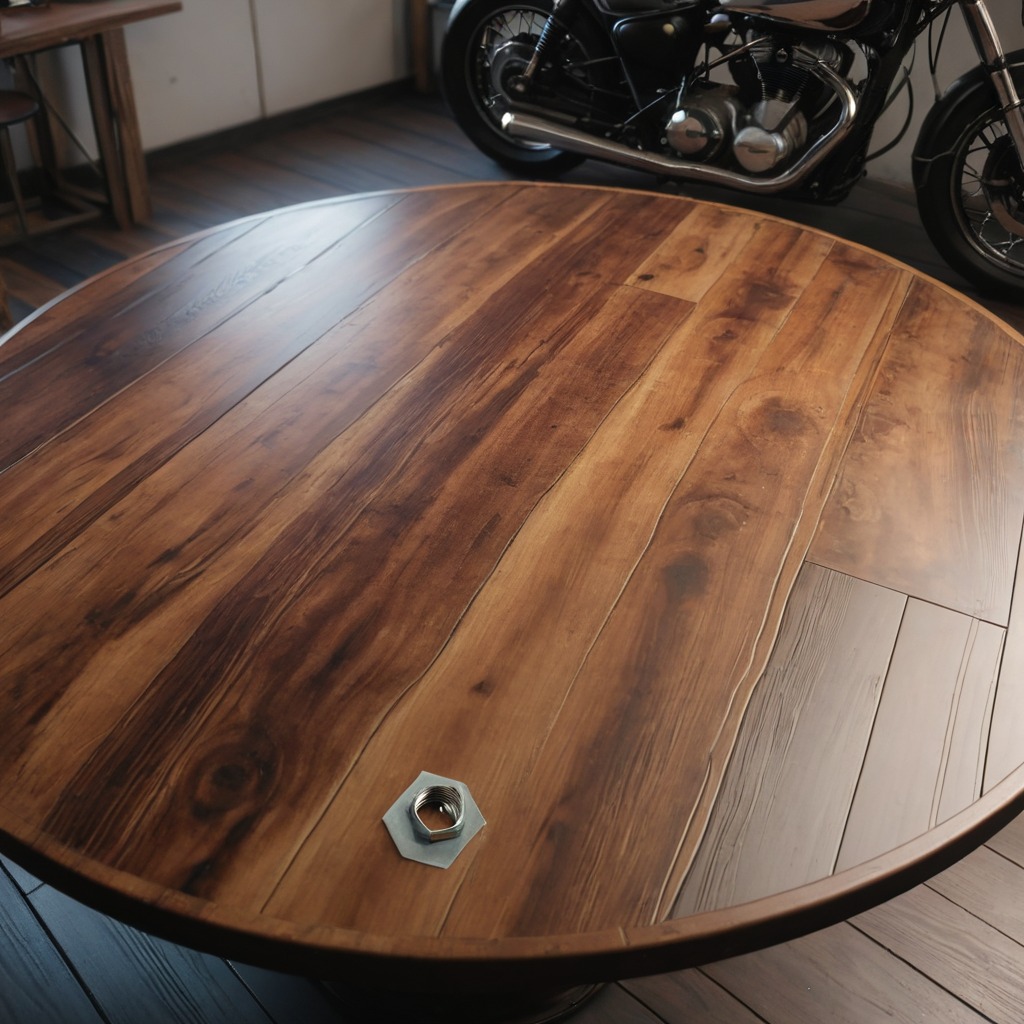
A metal nut is lying on an oil-spilled wooden table in a vintage motorcycle garage.